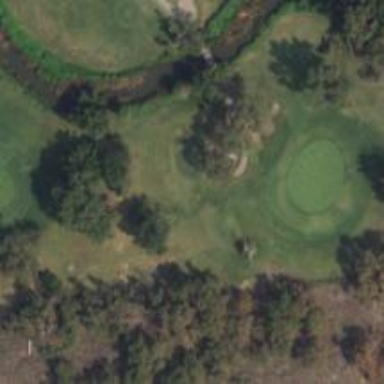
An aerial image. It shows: Well-maintained path intended for golf.